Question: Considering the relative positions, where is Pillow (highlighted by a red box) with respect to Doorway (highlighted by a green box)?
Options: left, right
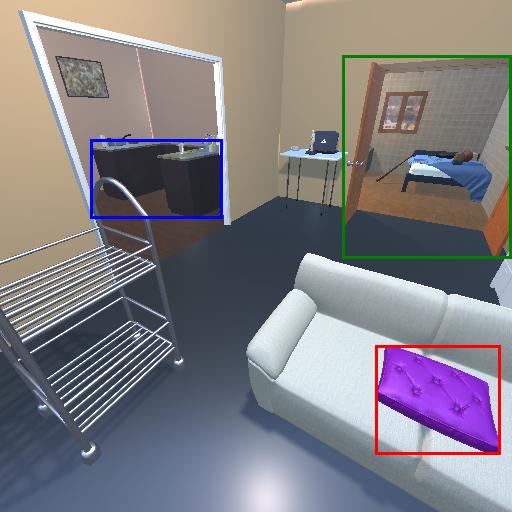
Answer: left